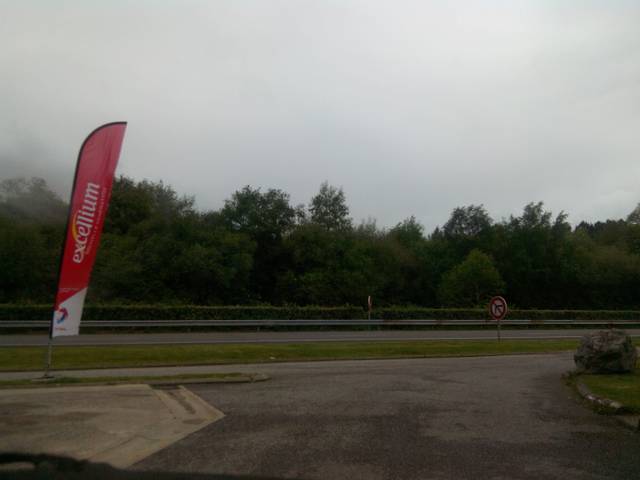
Region: France
Coordinates: 47.685, -2.6468